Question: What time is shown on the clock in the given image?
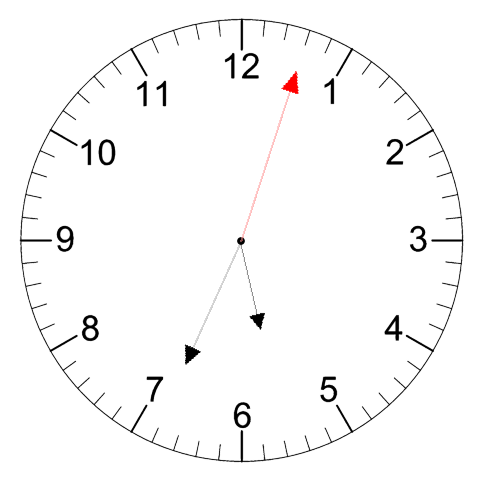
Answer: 05:34:03